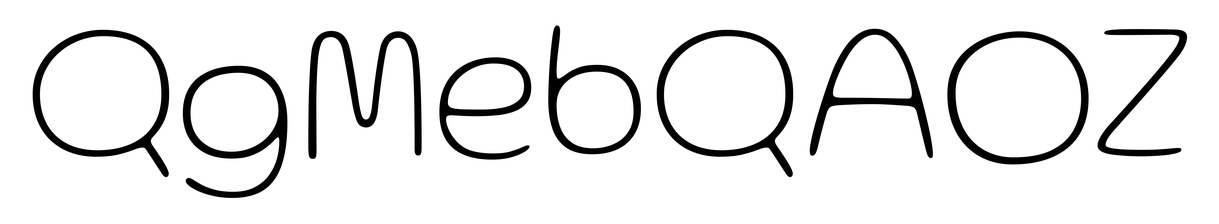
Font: Gluten_Thin